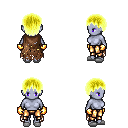
a pixel art fantasy rpg character, female body template, dark elf, purple skin, brown tattered cape, gold greaves, gold plain hairstyle, gold gloves, white slippers, four views (front, back, left, right), 2x2 character sprite sheet, small pixel art, hard edges, no anti-aliasing